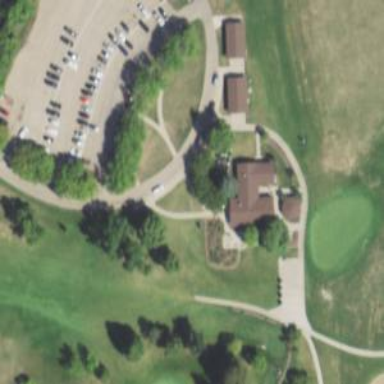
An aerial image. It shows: Pathway for golfing.